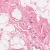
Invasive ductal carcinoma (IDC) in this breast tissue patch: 0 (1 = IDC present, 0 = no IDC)